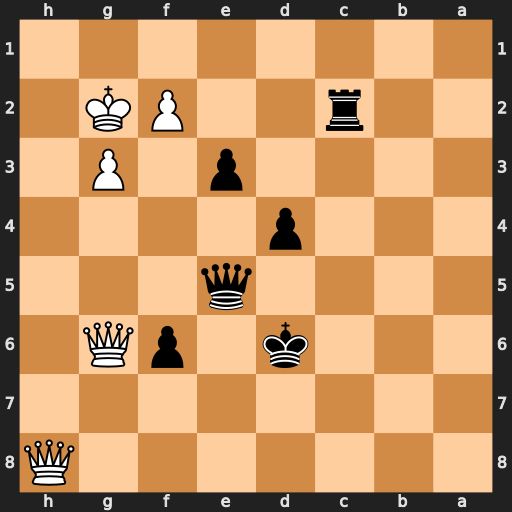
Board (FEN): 7Q/8/3k1pQ1/4q3/3p4/4p1P1/2r2PK1/8
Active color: b
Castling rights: -
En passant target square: -
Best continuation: Qd5+ Kh3 Qh1+ Kg4 Qxh8